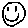
Label: smiley face